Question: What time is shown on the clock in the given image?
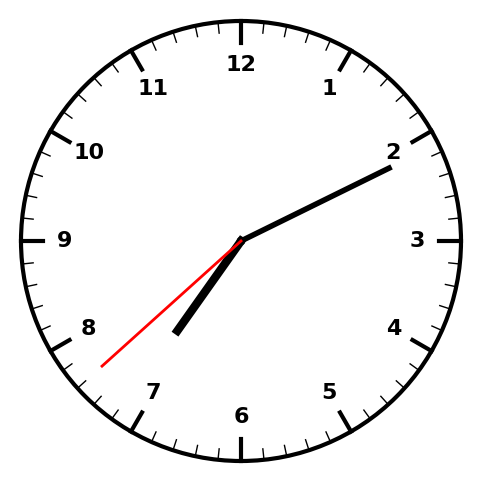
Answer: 07:10:38